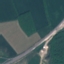
Land use / land cover: Highway